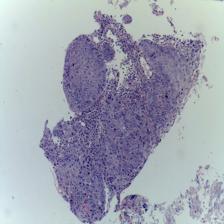
Diagnosis: OSCC